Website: bh-photo
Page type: store-pickup
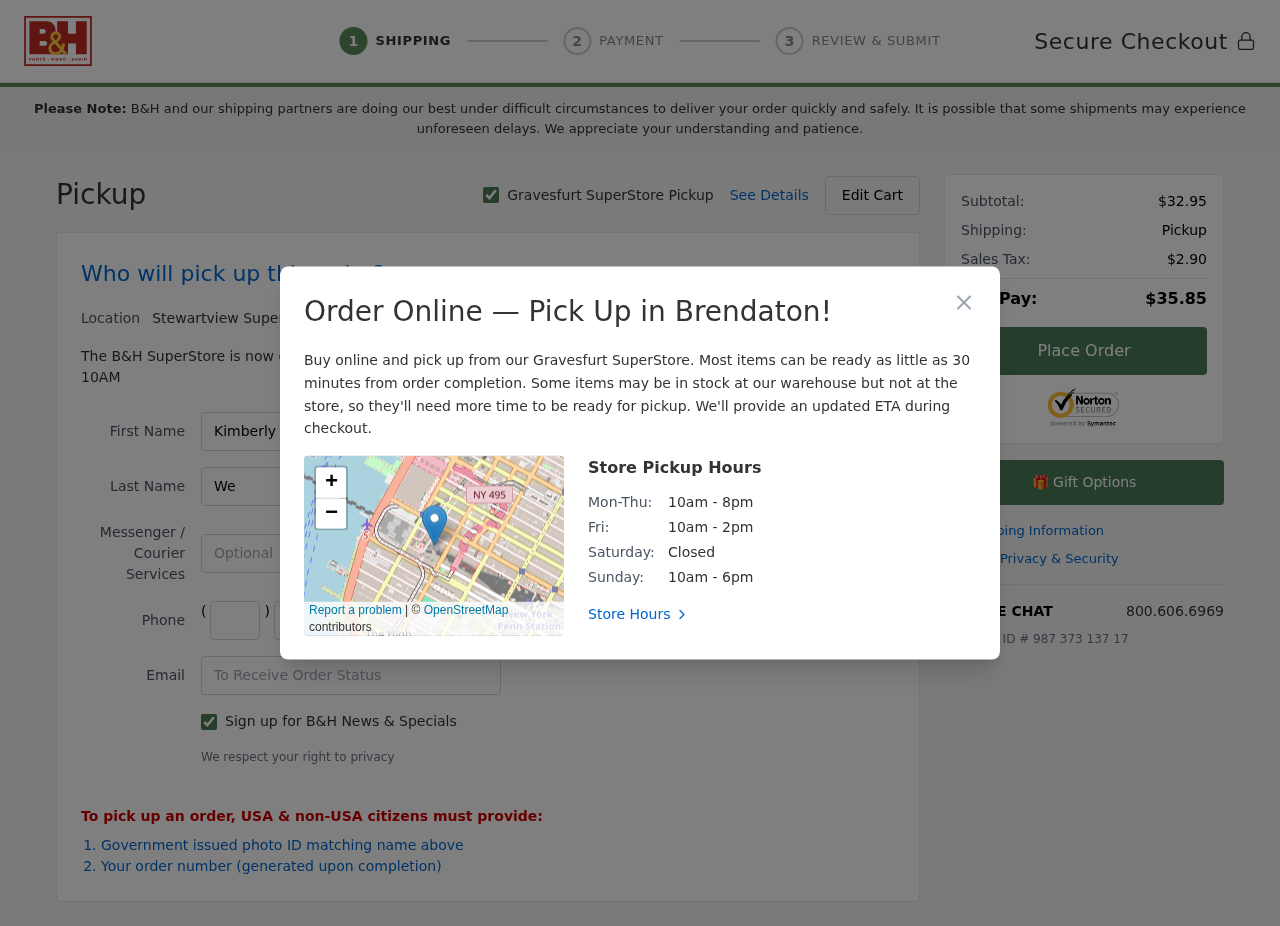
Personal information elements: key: PII_CITY
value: Gravesfurt
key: PII_CITY2
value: Stewartview
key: PII_CITY3
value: Brendaton
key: PII_EMAIL
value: kimberlywebb@yahoo.com
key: PII_FIRSTNAME
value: Kimberly
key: PII_LASTNAME
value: Webb
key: PII_PHONE_AREA
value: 583
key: PII_PHONE_PREFIX
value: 650
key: PII_PHONE_SUFFIX
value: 5970
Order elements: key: ORDER_SUBTOTAL
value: $32.95
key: ORDER_TAX
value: $2.90
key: ORDER_TOTAL
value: $35.85
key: ORDER_ID
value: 987 373 137 17